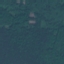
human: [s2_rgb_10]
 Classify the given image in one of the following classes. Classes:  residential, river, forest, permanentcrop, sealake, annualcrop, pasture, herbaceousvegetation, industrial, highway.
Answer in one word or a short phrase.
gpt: Forest